Frequency: 90000
Velocity: 0,279
Power: 22,9
Pulse duration: 0,0000001
Pass count: 1
Magnification: 10
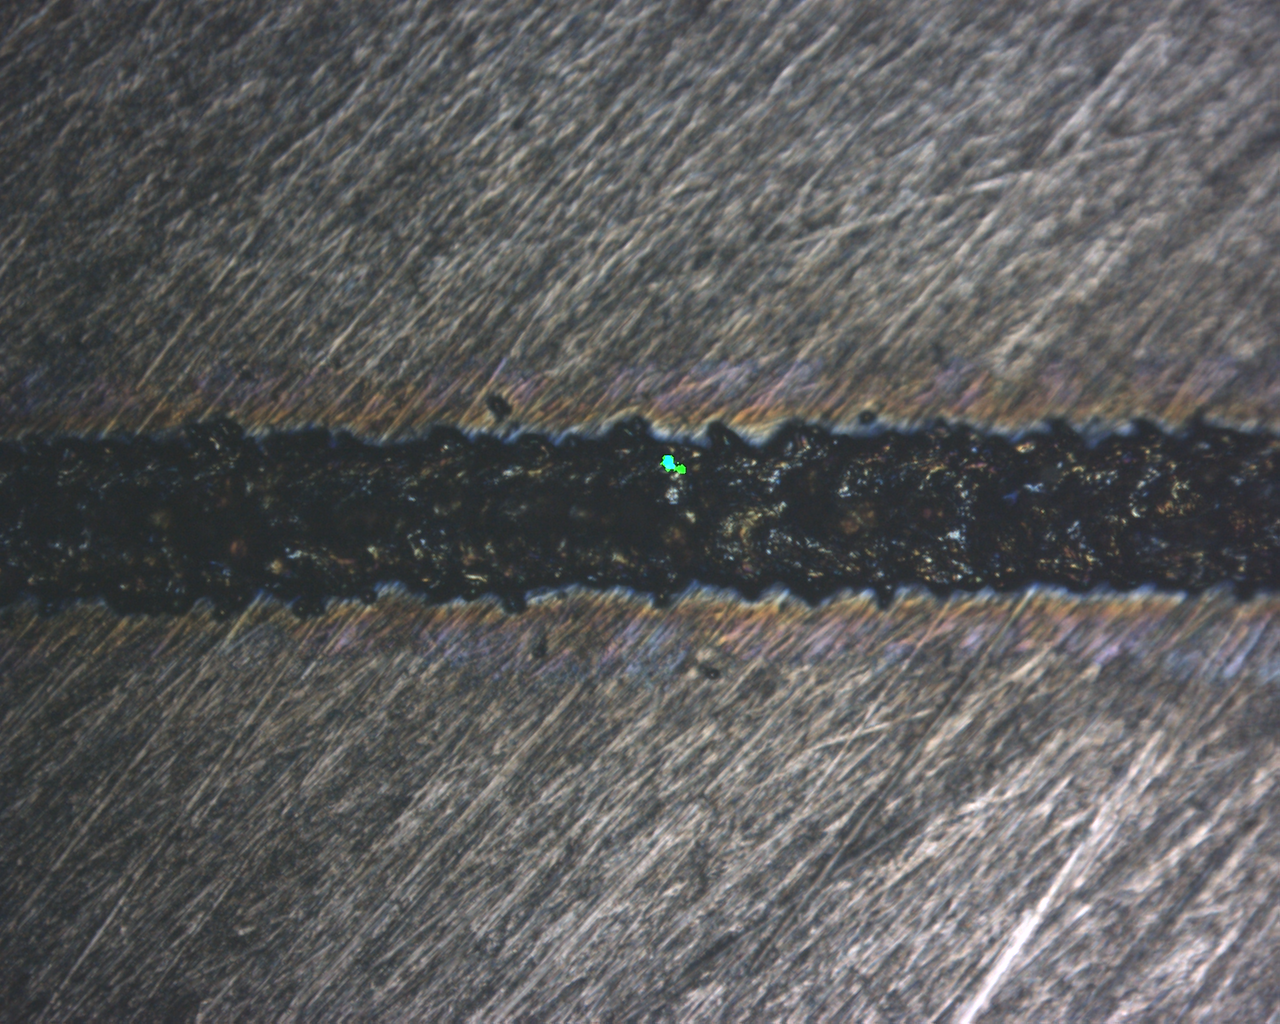
Measured width: 139.4471
Other width: 49.065